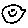
Label: smiley face